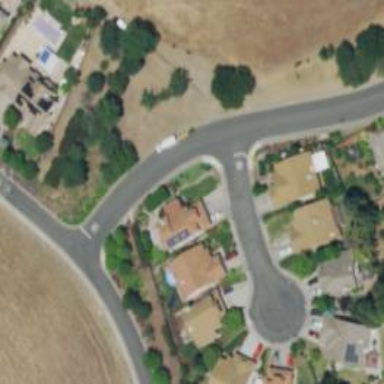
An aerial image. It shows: Residential road with sidewalk on the left.